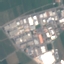
Land use / land cover: Industrial